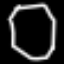
Label: octagon